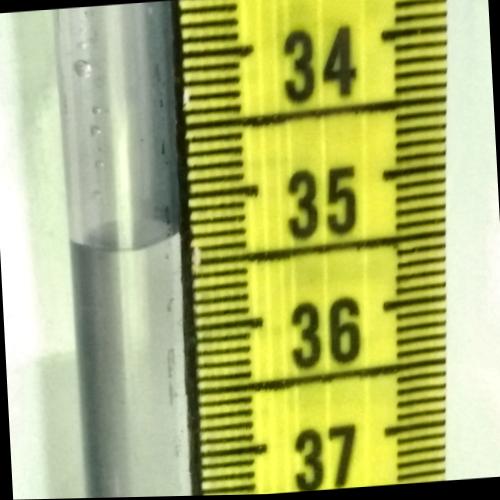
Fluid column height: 35.3 cm